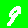
Digit: 9